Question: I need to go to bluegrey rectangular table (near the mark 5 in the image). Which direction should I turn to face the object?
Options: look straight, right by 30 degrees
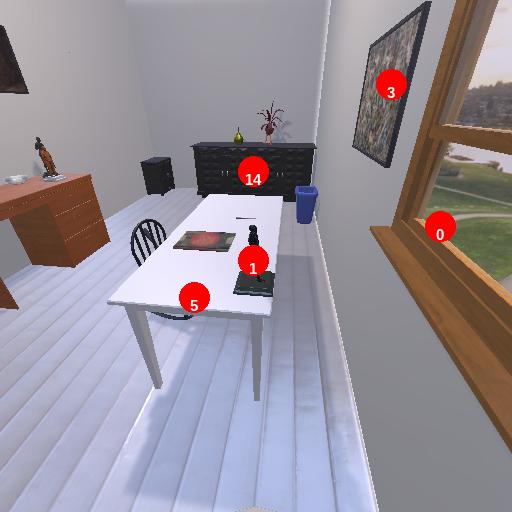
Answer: look straight